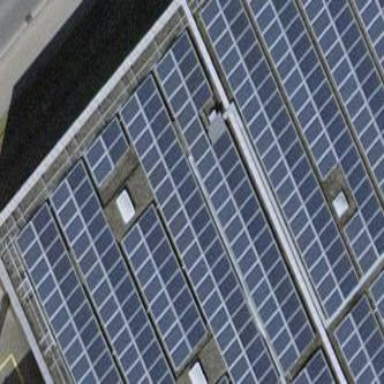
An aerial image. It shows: Solar power generator with photovoltaic panels.